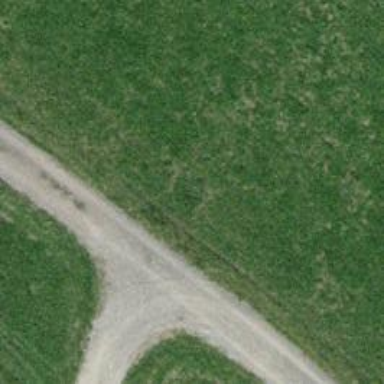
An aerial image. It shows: Gravel track with grade 2 tracktype.